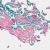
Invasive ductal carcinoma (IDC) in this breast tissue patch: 0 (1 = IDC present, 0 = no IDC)